Interaction volume radius: 10 \u00c5
Interaction volume height: 20 \u00c5
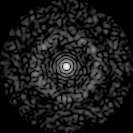
Disorder parameter: 0.8406